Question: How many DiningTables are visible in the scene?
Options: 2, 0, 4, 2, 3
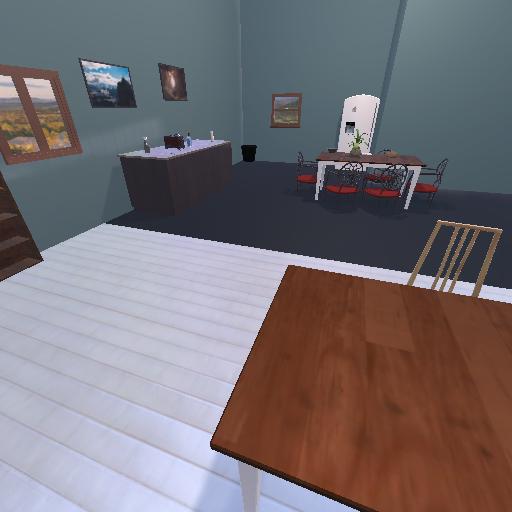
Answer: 2